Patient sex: F
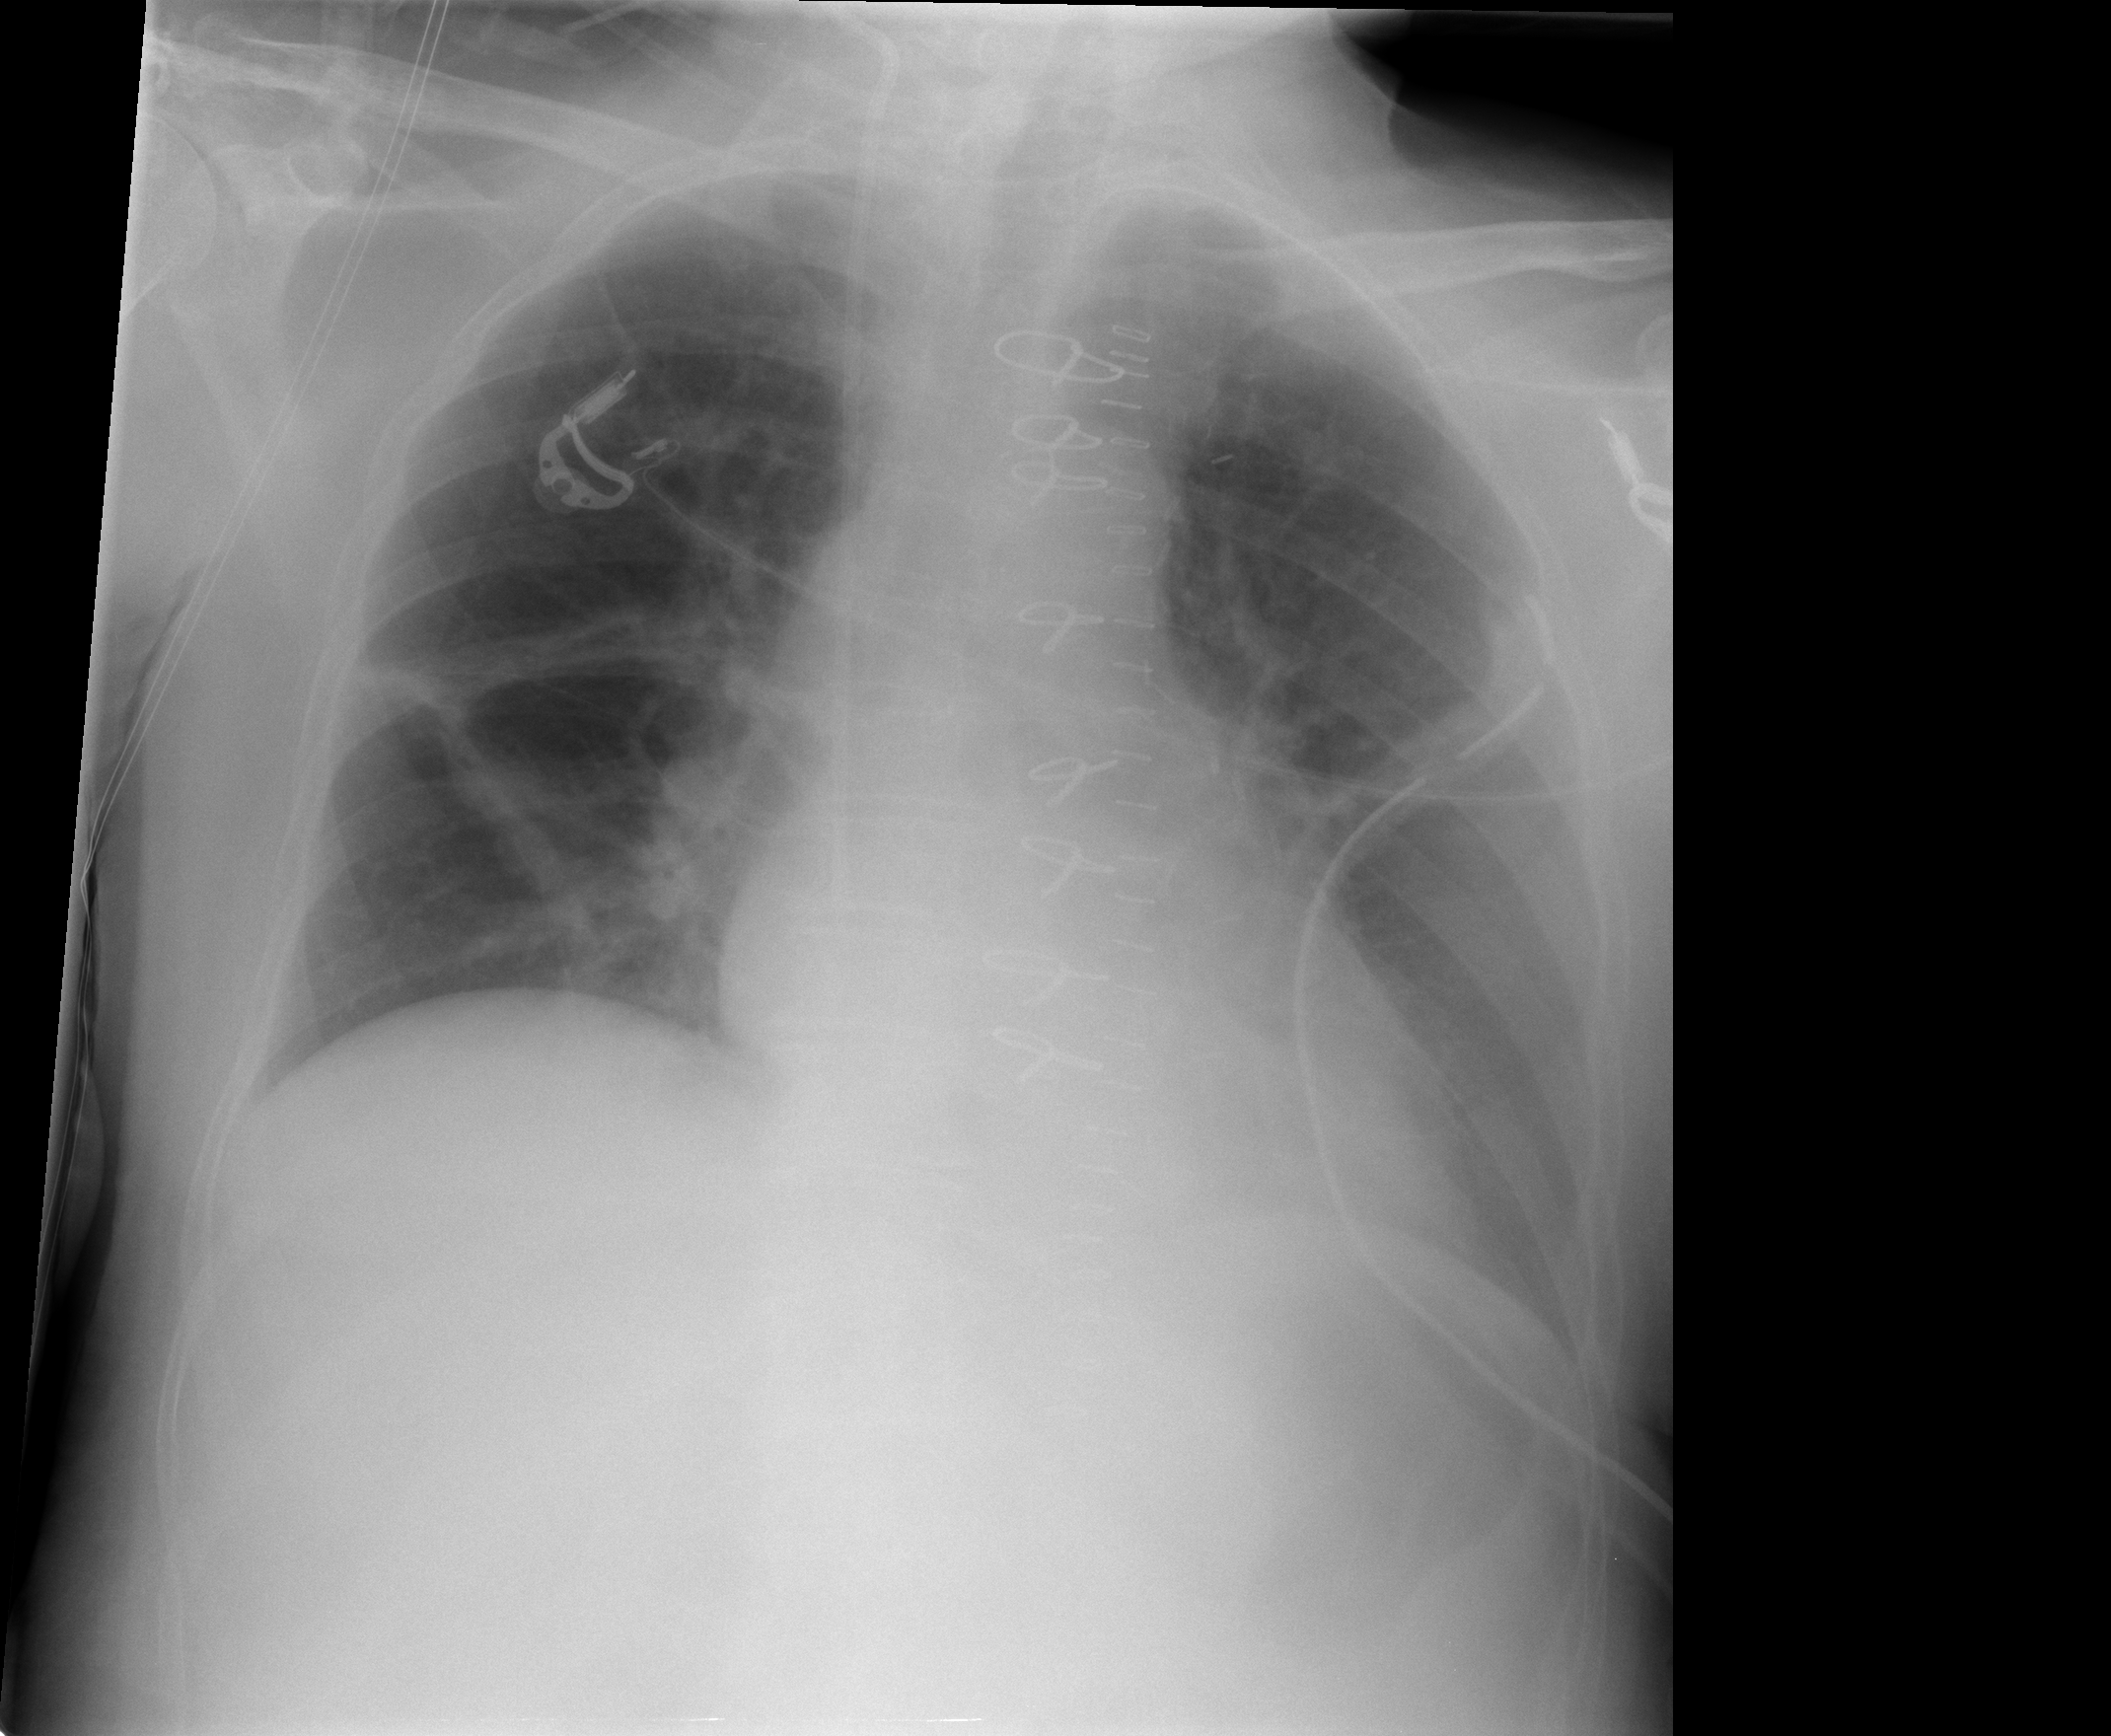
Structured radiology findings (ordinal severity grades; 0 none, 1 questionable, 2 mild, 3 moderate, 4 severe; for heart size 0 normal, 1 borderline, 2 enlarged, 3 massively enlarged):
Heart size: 0
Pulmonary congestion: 0
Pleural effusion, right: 0
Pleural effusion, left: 0
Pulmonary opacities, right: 0
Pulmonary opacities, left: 0
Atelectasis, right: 2
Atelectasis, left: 0